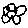
Label: flower